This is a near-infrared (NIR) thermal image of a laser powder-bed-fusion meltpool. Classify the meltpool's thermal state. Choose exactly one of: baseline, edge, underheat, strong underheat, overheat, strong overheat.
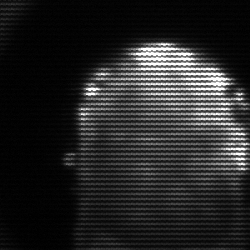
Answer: baseline